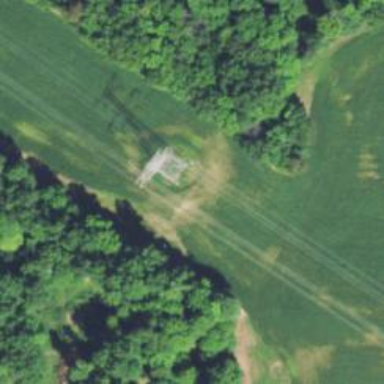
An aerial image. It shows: Lattice structure tower used for power transmission.